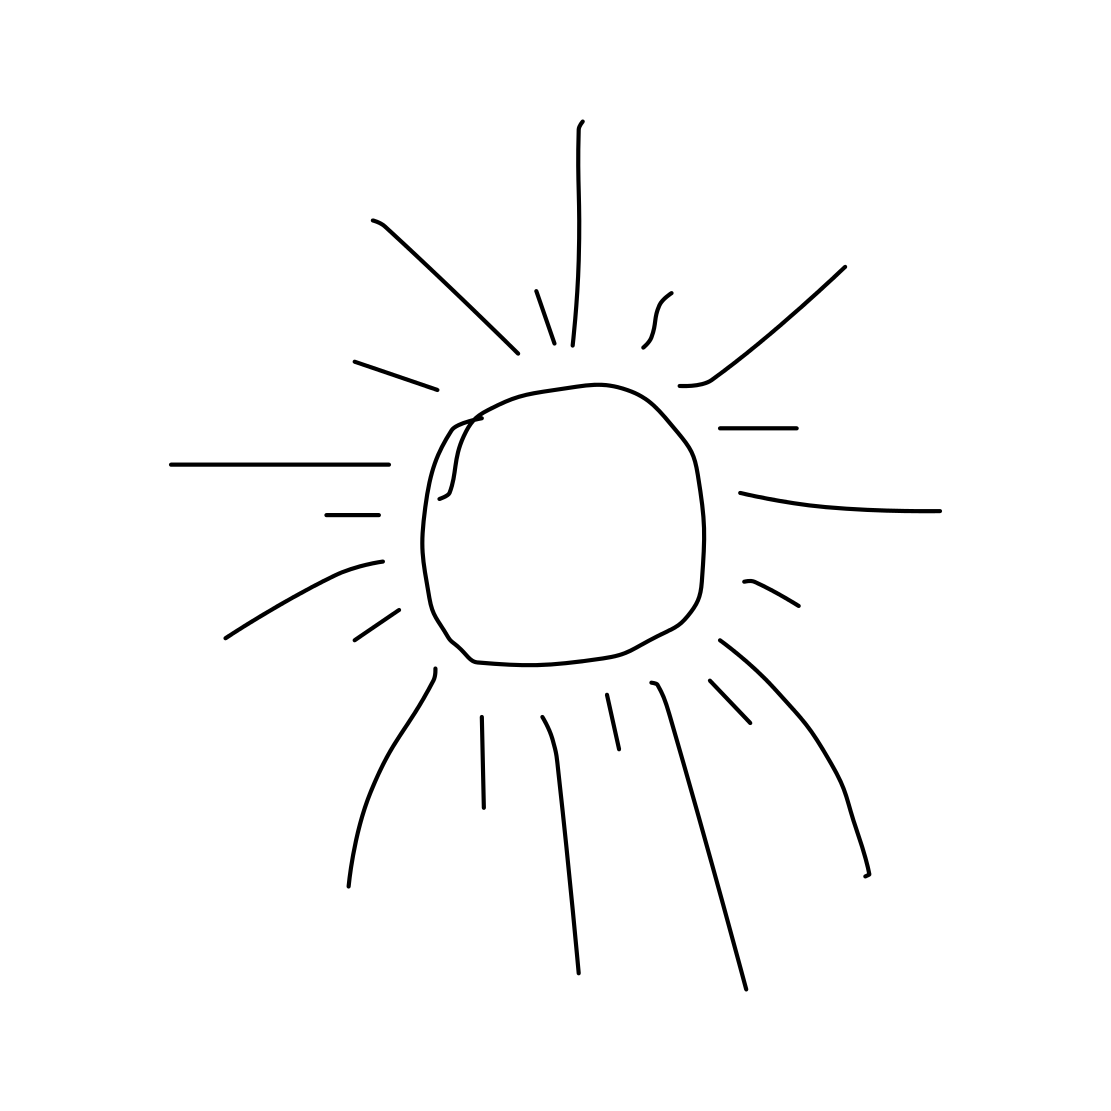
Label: sun